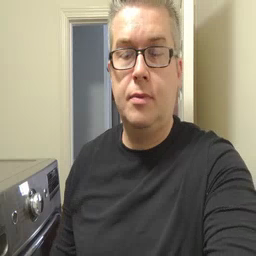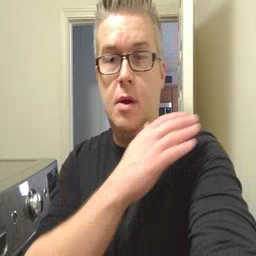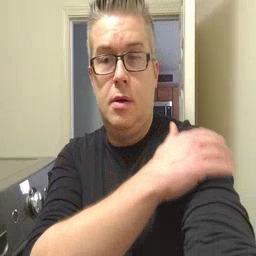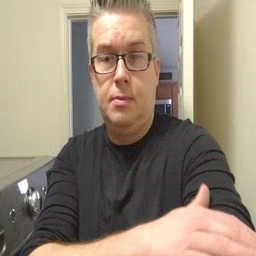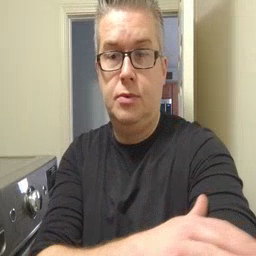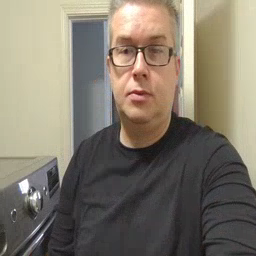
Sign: arm